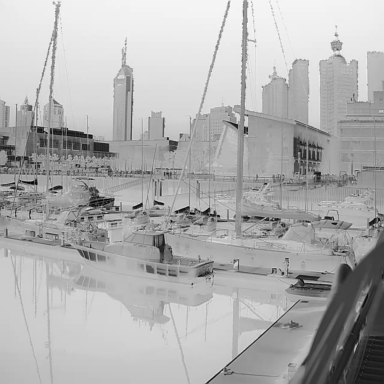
There are eight objects shown in the infrared image, including three canoes, and five sailboats.